Question: I have problem on my website. If I open my website with HTTPS protocol, chrome shows an empty area at the bottom of page.
You can reproduce this if follows this steps:
1. Open new separate incognito tab using the lastest chrome version on windows
2. Go to this page. It will show a message that certificate is invalid. Ignore it.
3. At the bottom of page should appear unused area.
Why chrome shows this empty area on my page? It will disappear if I resize window. I also tried to disable all plugins, but it didn't help.

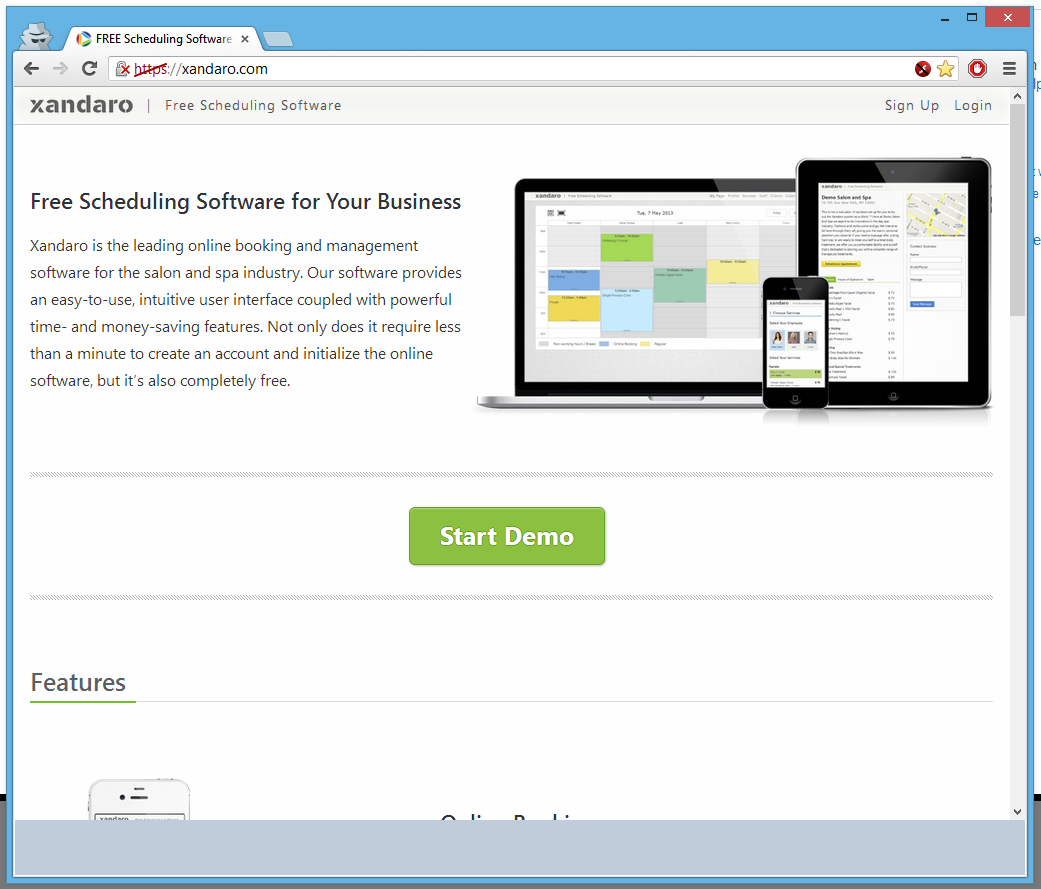
Answer: Depending on which version of Chrome that you are using, there is a reported issue of this grey area displaying only when the "Show bookmarks" (ctrl-shift B) is selected. Here is a link to the bug report: <URL>
The issue purports to be fixed in the current version of Chrome.